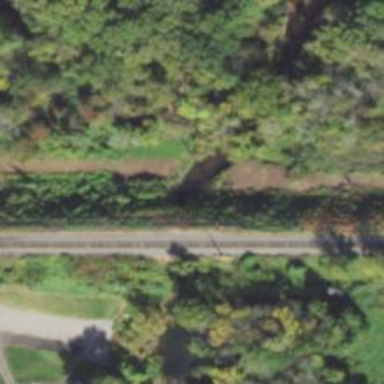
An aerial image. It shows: Railway tracks on embankment.